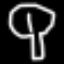
Label: mushroom